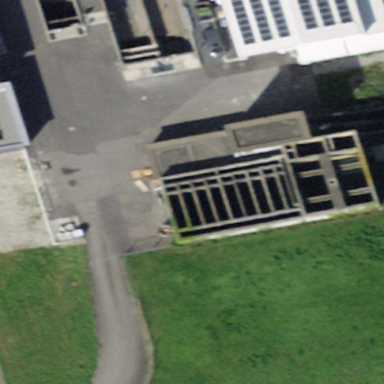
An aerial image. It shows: View of wastewater plant.